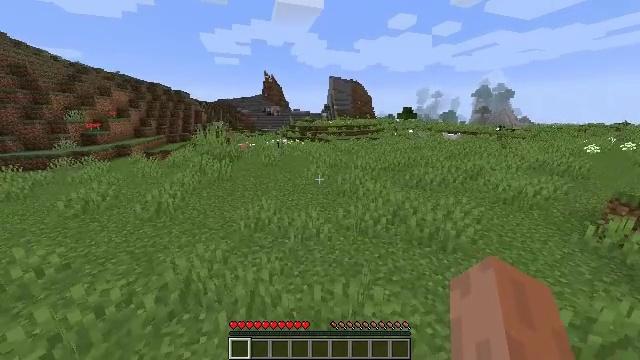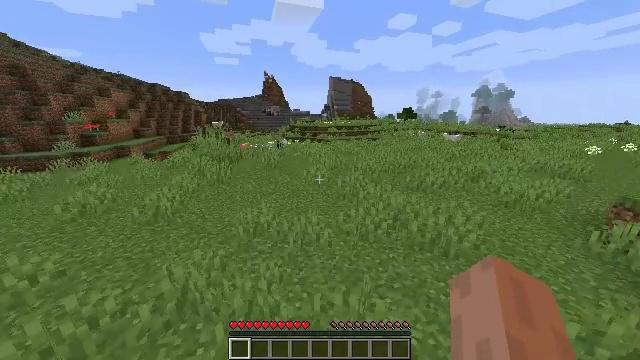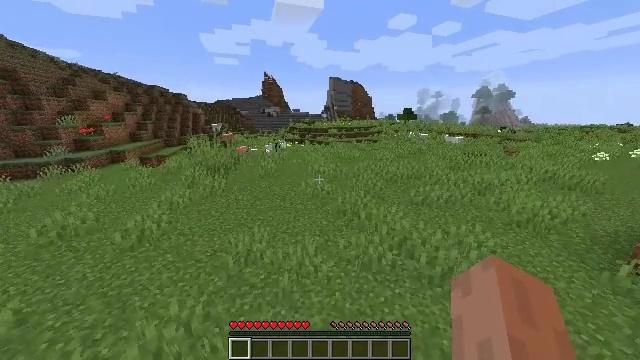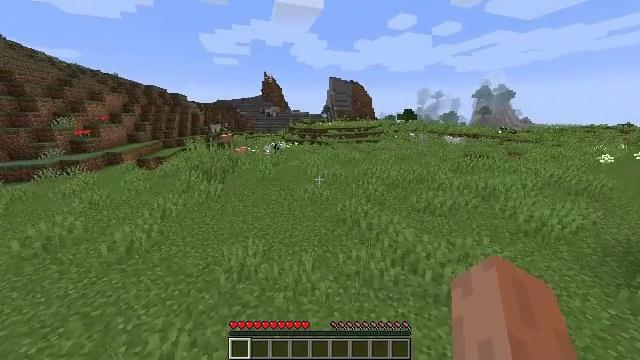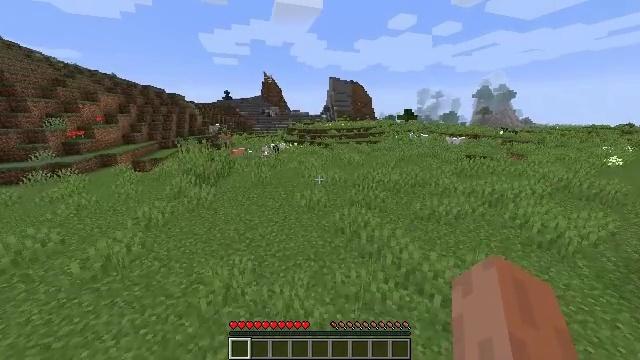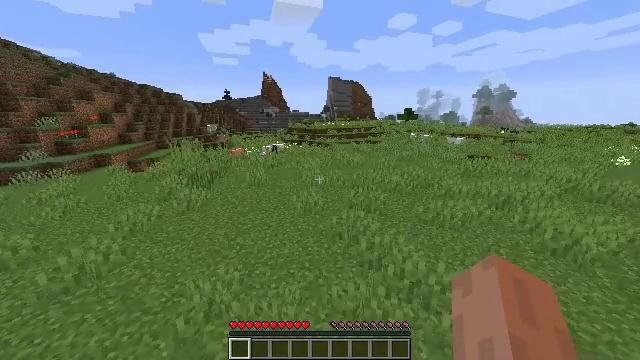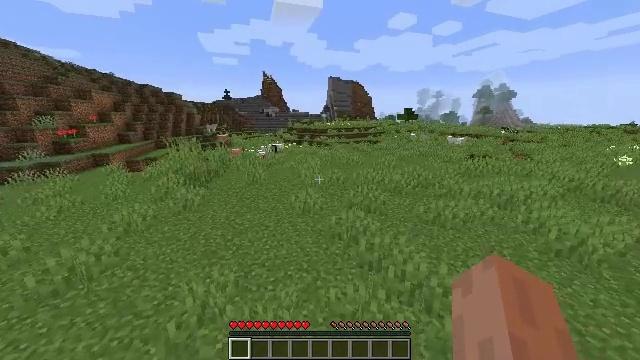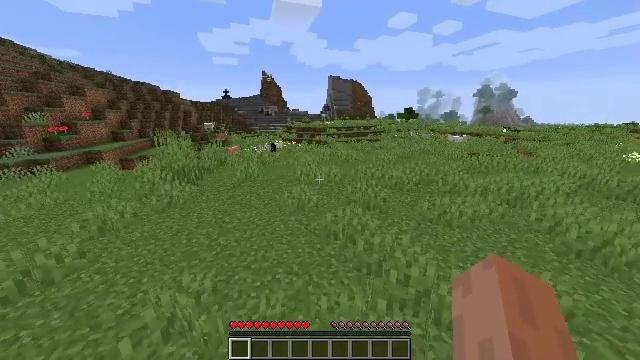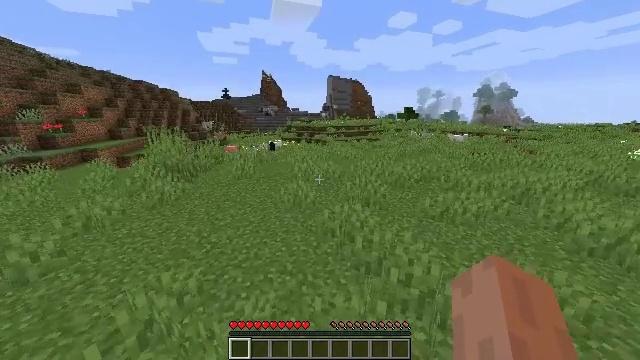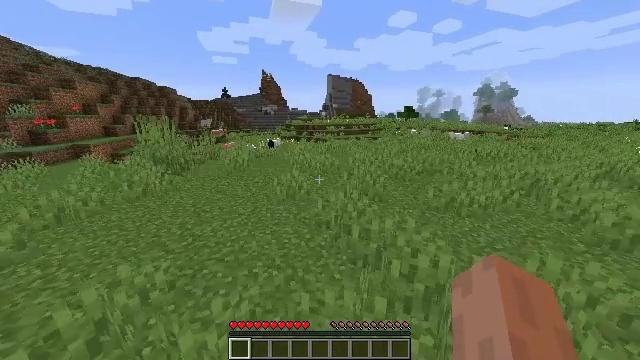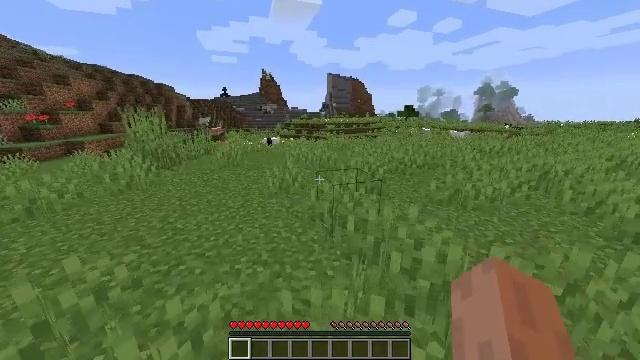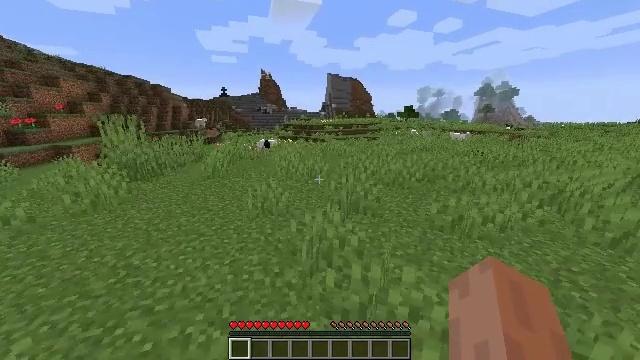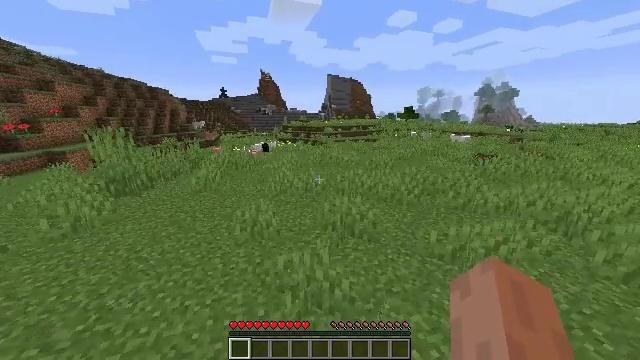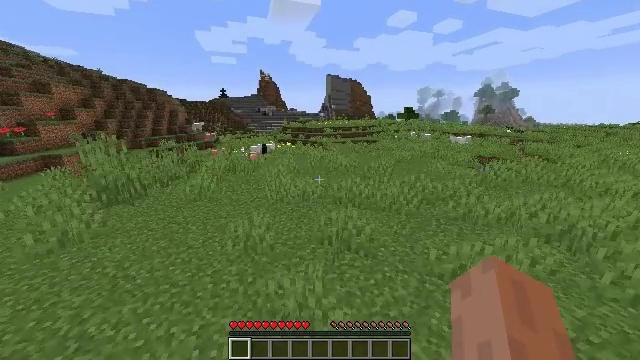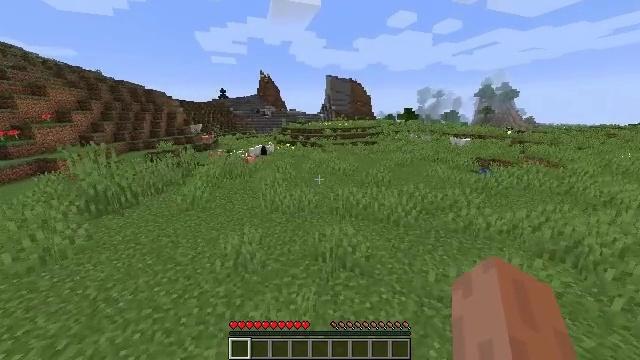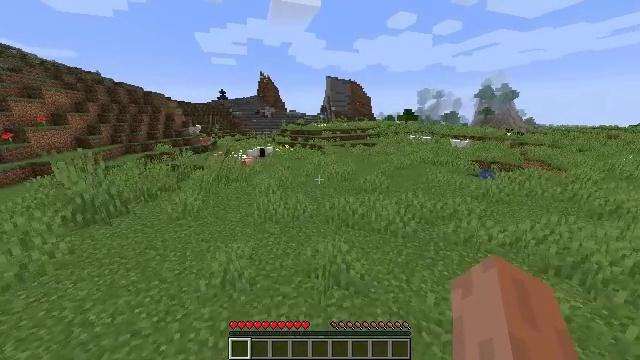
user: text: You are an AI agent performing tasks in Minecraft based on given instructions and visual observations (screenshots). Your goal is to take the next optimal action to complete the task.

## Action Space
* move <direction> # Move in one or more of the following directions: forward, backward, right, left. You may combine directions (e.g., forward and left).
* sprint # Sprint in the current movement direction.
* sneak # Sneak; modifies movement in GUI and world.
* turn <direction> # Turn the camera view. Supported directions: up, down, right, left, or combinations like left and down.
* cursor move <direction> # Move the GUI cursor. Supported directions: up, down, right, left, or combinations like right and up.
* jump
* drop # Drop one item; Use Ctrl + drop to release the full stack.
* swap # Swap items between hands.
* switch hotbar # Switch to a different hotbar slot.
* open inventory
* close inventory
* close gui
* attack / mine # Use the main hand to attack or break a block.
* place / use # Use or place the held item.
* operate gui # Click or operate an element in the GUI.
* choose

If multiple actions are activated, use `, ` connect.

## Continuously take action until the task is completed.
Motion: motion action
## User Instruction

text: Gather the peony by left-clicking.
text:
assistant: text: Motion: move forward and move right, sprint, jump
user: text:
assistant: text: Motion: move forward and move right, sprint, jump
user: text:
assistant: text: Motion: move forward and move right, sprint, jump
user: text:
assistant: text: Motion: move forward and move right, sprint, jump
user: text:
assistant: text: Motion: move forward and move right, sprint, jump
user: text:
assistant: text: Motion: move forward and move right, sprint, jump
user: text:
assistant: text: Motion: move forward and move right, sprint, jump
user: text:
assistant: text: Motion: move forward and move right, sprint, jump
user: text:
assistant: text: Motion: move forward and move right, sprint, jump
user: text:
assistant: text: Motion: move forward and move right, sprint, jump
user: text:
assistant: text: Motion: move forward and move right, sprint, jump
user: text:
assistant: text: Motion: move forward and move right, sprint, jump
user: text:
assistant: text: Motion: move forward and move right, sprint, jump
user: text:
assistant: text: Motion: move forward and move right, sprint, jump
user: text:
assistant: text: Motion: move forward and move right, sprint, use / place, jump
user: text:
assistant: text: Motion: move forward and move right, sprint, use / place, jump
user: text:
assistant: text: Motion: move forward and move right, sprint, use / place, jump
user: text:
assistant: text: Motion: move forward and move right, sprint, use / place, jump
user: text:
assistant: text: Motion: move forward and move right, sprint, use / place, jump
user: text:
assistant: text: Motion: move forward and move right, sprint, jump
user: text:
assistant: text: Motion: move forward and move right, sprint, jump
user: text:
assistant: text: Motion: move forward and move right, sprint, jump
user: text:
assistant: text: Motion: move forward and move right, sprint, jump
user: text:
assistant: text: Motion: move forward and move right, sprint, jump
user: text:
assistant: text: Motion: move forward and move right, sprint, jump
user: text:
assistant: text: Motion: move forward and move right, sprint, jump
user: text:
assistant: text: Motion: move forward and move right, sprint, jump
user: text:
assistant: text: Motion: move forward and move right, sprint, jump
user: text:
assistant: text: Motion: move forward and move right, sprint, jump
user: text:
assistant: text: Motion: move forward and move right, sprint, jump